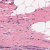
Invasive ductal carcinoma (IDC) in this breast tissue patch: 1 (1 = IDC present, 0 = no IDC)